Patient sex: F
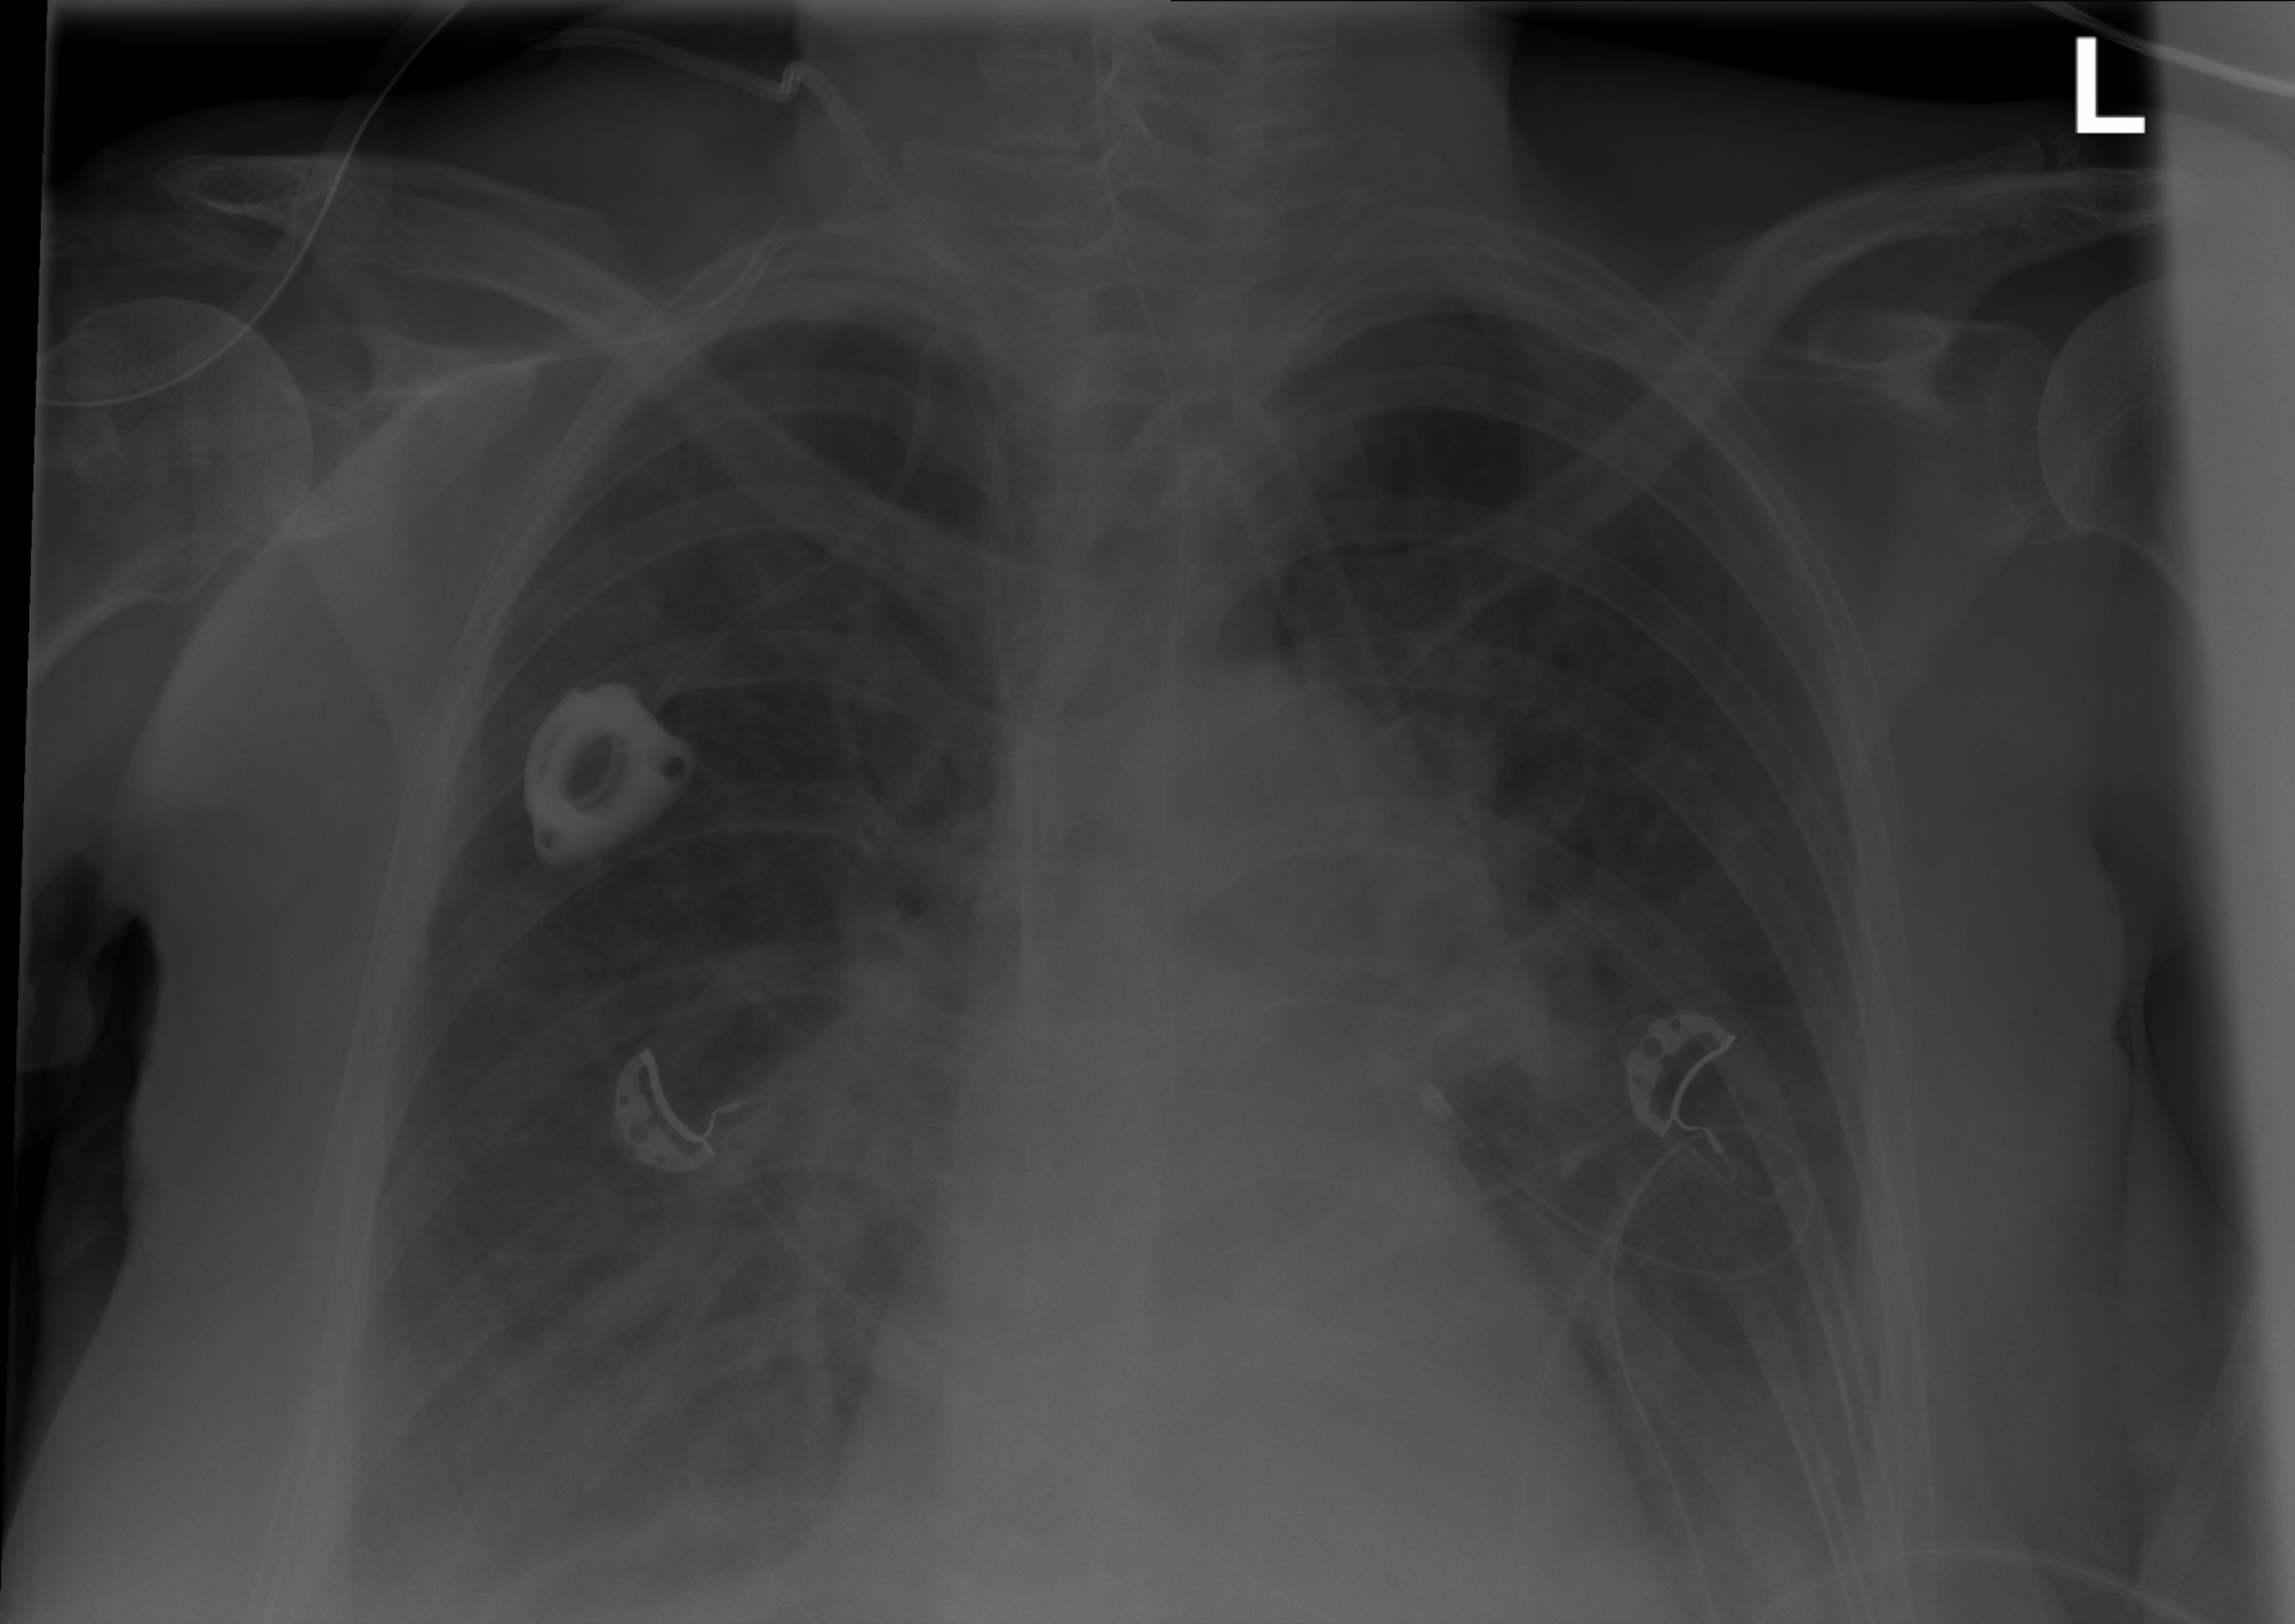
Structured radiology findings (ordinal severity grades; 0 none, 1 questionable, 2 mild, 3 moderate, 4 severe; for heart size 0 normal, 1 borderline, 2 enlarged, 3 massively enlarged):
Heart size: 0
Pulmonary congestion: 2
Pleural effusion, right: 2
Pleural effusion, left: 2
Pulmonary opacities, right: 0
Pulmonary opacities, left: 0
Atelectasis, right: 3
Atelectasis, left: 2